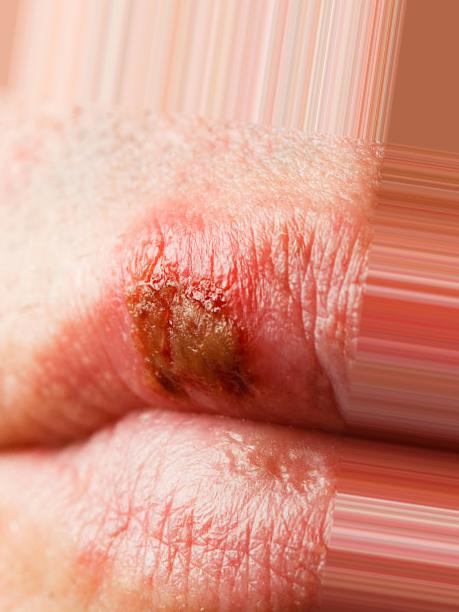
Condition: Mouth Ulcer